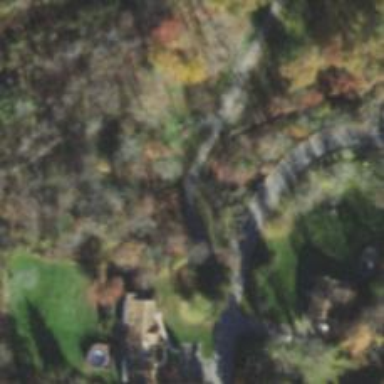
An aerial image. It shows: Driveway.